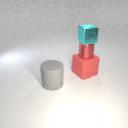
large gray rubber cylinder in front of large red rubber cube